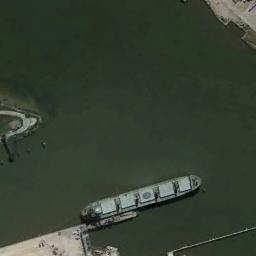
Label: ship